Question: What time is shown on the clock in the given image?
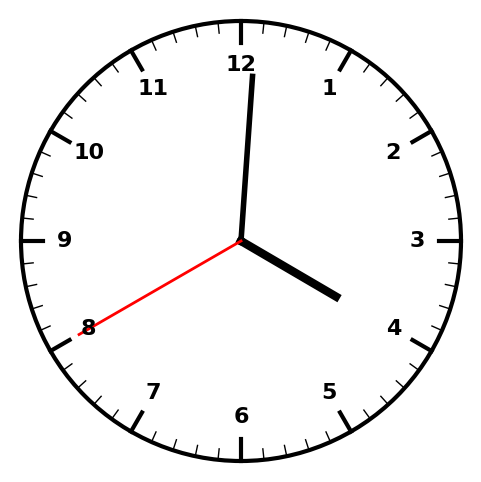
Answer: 04:00:40